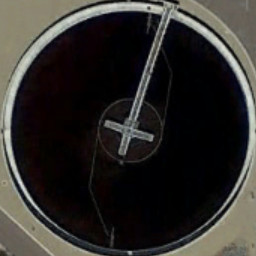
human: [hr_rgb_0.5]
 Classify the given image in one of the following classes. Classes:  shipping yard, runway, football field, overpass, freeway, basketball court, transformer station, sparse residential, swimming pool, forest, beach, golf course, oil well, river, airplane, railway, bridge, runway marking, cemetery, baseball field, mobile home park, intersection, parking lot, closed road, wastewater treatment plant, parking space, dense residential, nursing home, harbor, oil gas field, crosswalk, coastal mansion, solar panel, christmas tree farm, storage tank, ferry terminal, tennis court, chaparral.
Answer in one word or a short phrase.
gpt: wastewater treatment plant